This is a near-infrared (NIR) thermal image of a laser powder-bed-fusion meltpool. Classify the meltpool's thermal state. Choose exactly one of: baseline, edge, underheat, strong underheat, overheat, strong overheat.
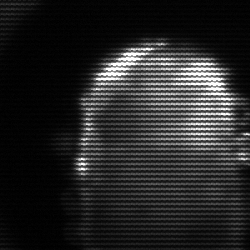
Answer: baseline